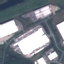
Land use / land cover class: Industrial